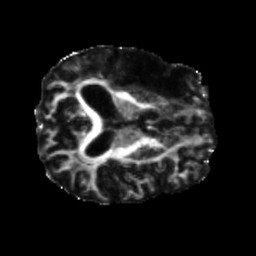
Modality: FA
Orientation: axial
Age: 71
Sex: male
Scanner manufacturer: siemens
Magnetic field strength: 3 T
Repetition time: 5.25 s
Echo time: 0.08 s